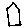
Label: house